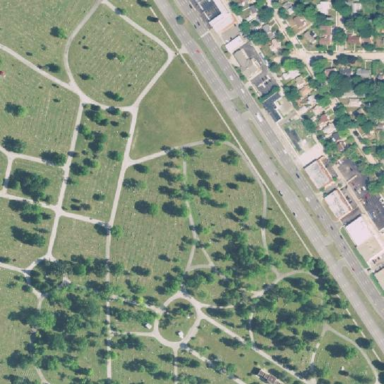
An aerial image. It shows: Cemetery.